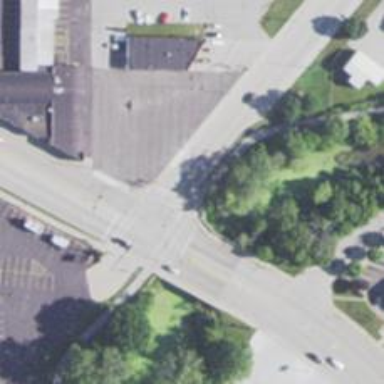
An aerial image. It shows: Marked road crossing.